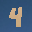
Label: 4